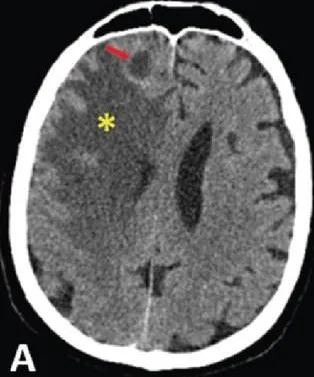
1: A 68-year-old male patient with intracranial aspergillosis. A-B: The axial non-contrast brain CT shows centrally hypodense lesions with peripheral hyperdense areas, compatible with an abscess (red arrows), in the anterior part of the right frontal lobe. Additionally, there is extensive vasogenic edema in the surrounding brain.
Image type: radiology (ct)